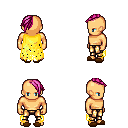
a pixel art fantasy rpg character, male body template, human, tanned skin, yellow tattered cape, gold greaves, pink long mohawk hairstyle, brown slippers, four views (front, back, left, right), 2x2 character sprite sheet, small pixel art, hard edges, no anti-aliasing